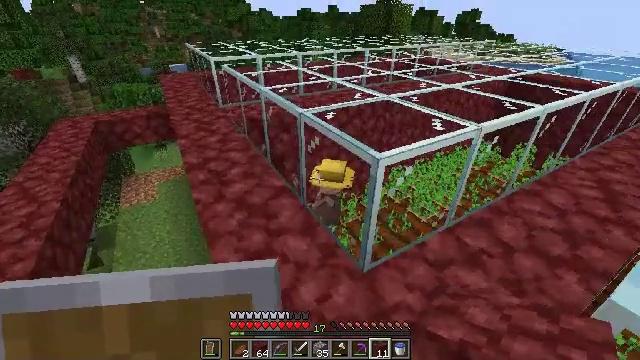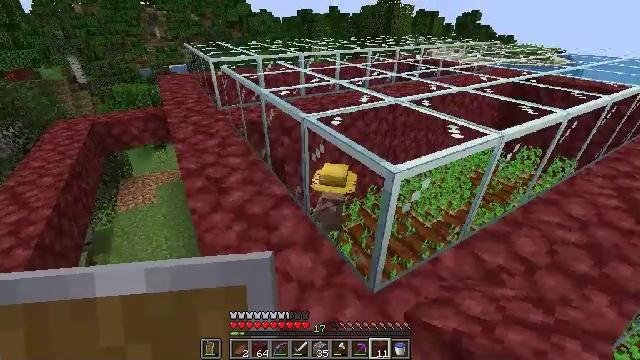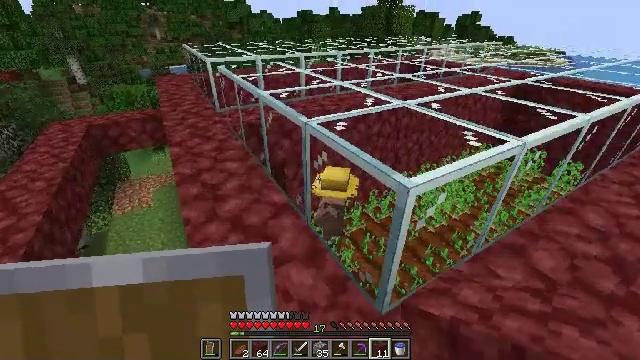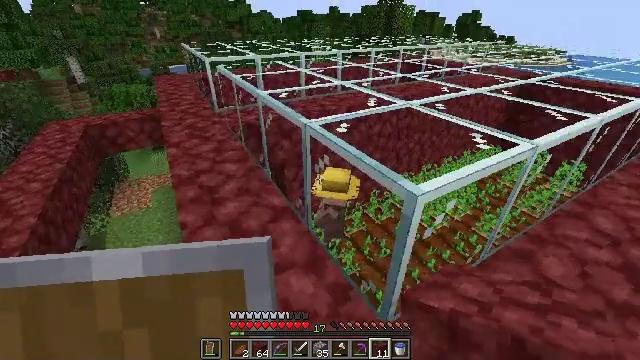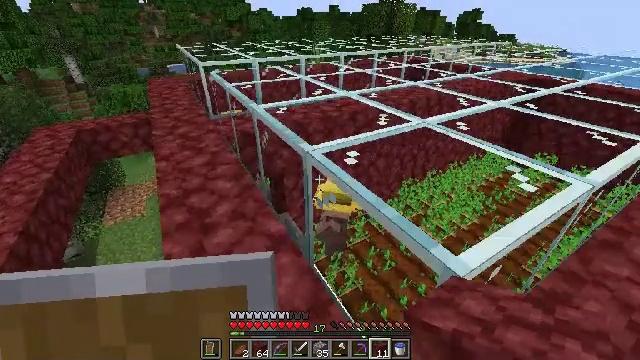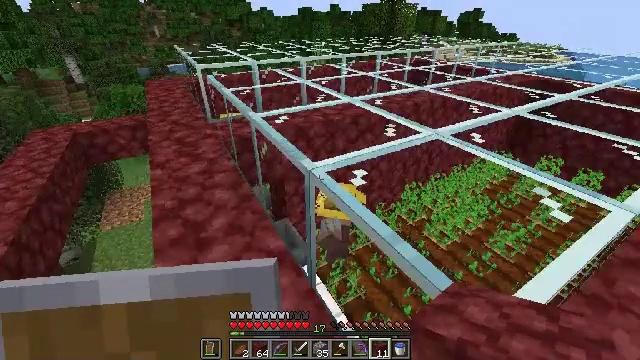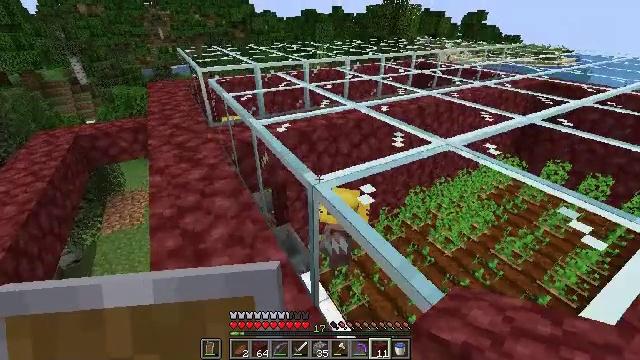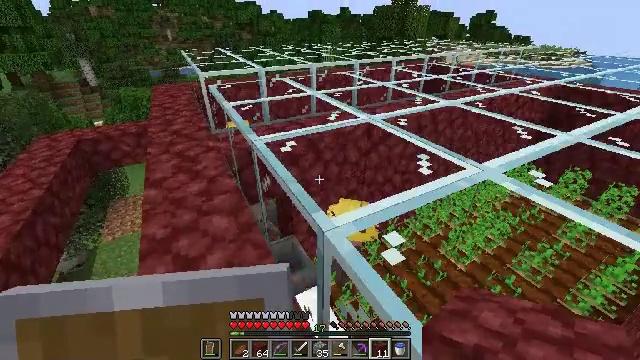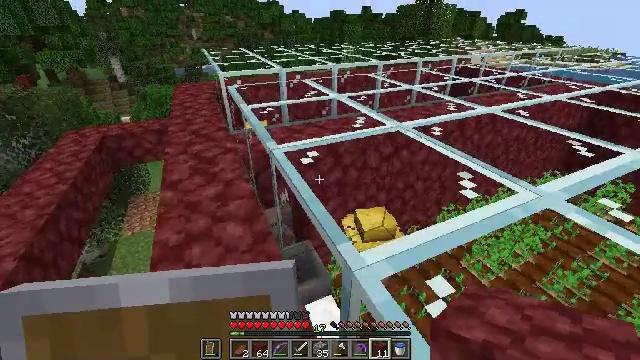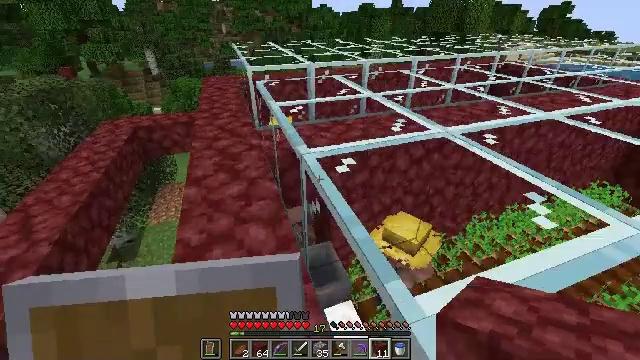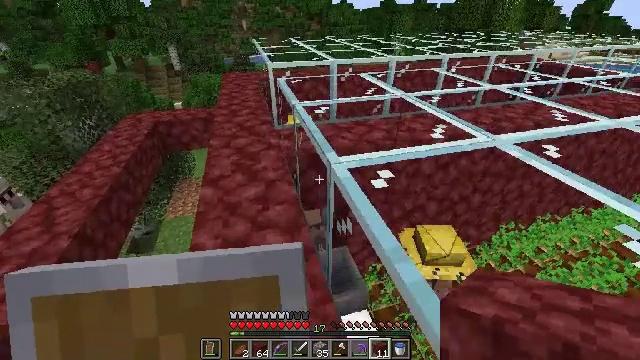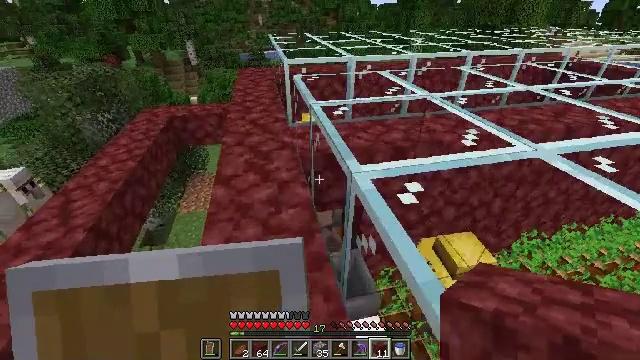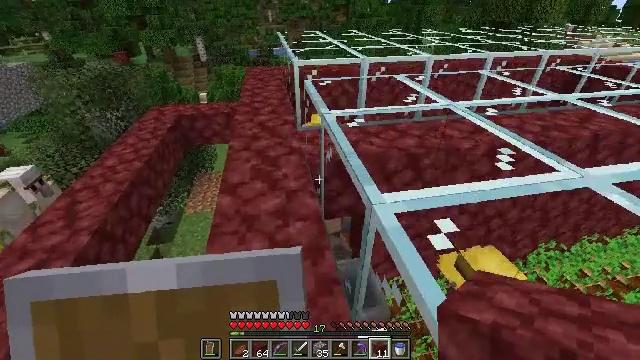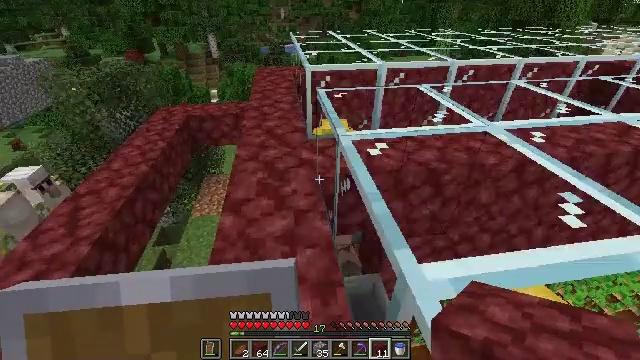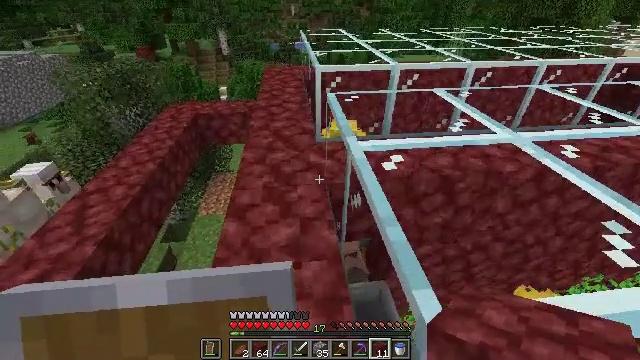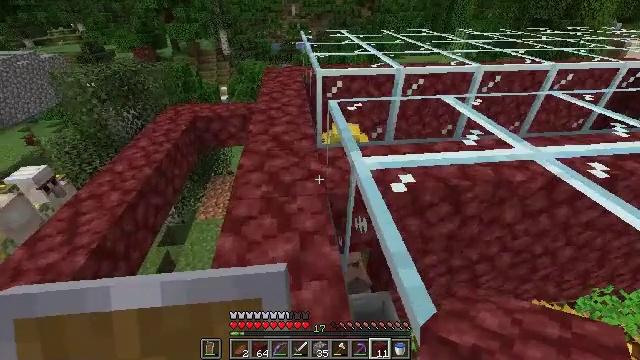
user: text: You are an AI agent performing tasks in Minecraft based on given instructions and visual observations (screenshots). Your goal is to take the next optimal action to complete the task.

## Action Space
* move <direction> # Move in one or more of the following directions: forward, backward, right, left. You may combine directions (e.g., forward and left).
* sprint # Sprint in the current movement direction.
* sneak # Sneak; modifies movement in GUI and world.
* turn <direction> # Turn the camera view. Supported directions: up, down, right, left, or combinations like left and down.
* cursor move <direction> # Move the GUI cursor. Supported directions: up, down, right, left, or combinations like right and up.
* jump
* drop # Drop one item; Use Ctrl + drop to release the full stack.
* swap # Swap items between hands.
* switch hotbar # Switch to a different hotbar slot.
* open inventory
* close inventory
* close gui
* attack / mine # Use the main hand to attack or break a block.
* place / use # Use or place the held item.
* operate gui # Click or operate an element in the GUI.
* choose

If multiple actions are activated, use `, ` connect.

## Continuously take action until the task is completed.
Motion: motion action
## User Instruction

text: Harvest potatoes.
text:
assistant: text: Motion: move forward
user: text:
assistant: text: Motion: move forward
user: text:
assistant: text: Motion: move forward
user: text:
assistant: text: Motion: move forward
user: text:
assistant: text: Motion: move forward
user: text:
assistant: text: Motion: move forward
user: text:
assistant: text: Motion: move forward, turn left
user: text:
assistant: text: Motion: move forward, turn left
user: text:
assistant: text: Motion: move forward, turn left and down
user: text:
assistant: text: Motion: move forward, turn left
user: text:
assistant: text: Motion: move forward, turn left
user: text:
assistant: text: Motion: move forward, turn left
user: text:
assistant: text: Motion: move forward, turn left
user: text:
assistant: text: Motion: move forward, turn left
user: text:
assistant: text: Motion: move forward
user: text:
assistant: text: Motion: move forward
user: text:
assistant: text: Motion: move forward
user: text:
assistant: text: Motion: move forward
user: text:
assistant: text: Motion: move forward and move left
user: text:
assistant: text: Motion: move forward and move left
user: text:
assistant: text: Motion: move forward
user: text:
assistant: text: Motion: move forward
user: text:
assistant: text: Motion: move forward
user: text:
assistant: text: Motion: move forward
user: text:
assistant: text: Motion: move forward
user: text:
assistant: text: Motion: move forward
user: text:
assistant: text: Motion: move forward
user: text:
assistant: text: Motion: move forward
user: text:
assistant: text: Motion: move forward
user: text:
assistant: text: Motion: move forward, turn right